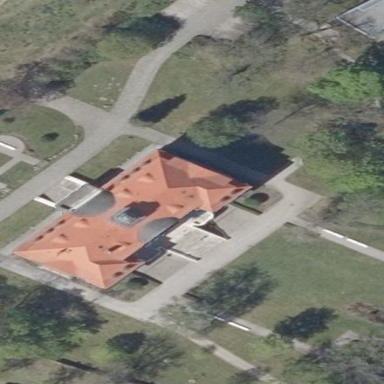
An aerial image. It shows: Stately castle that is historic building.